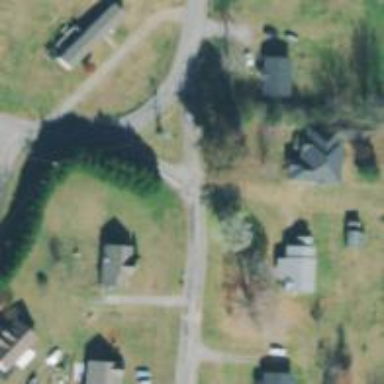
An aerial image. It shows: Residential road.